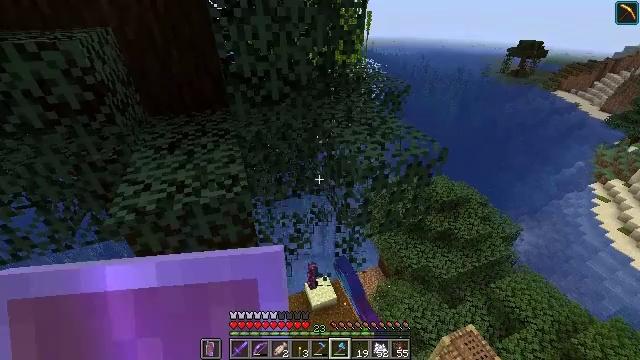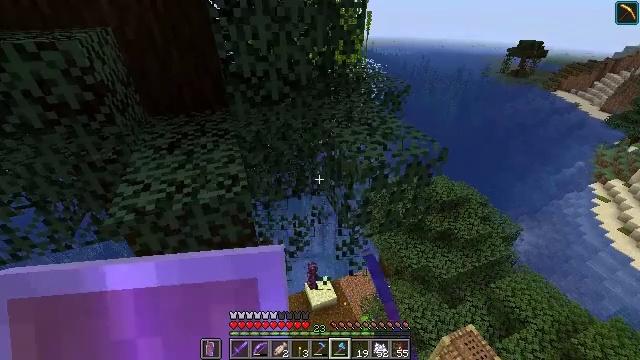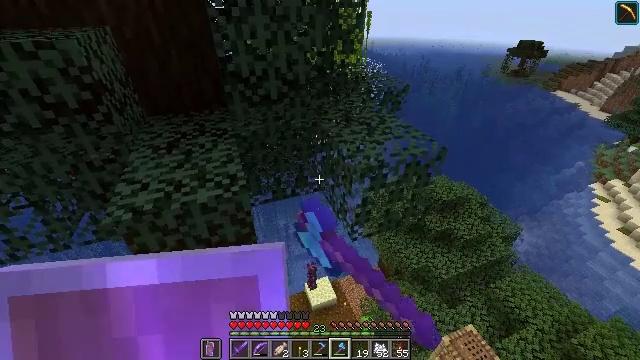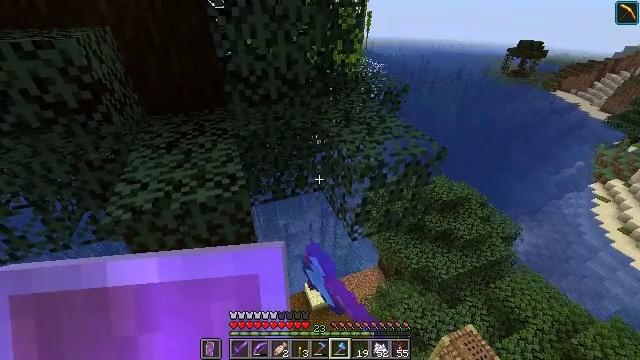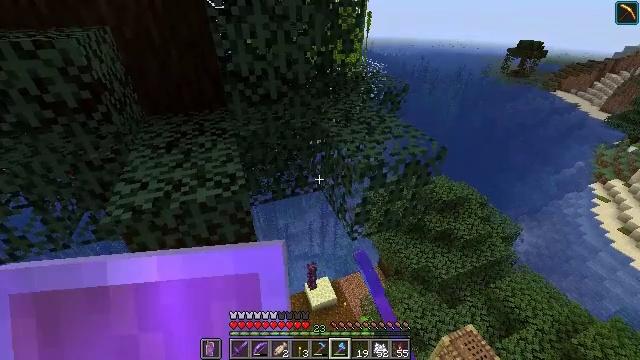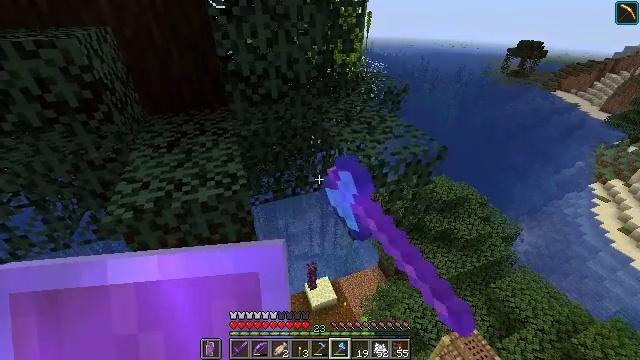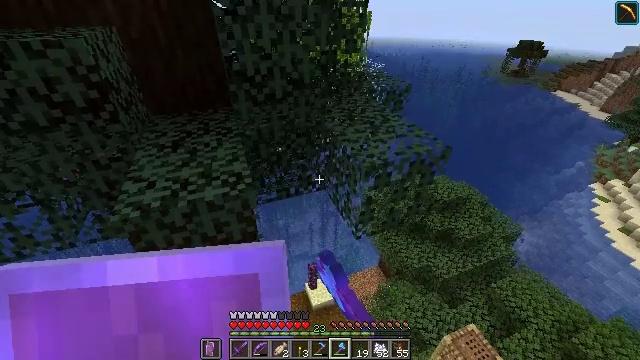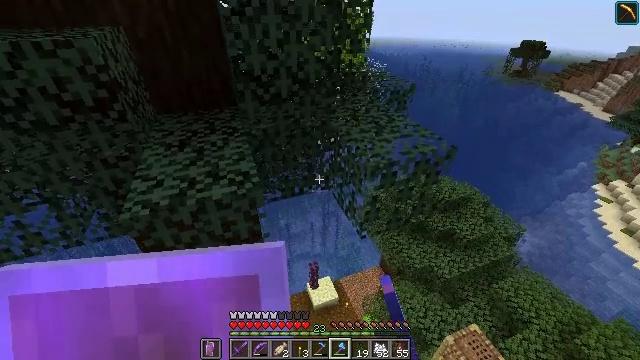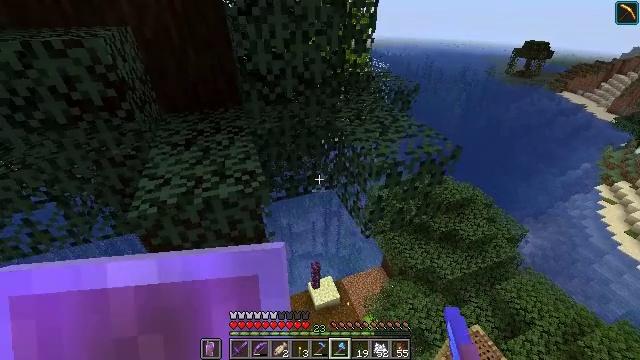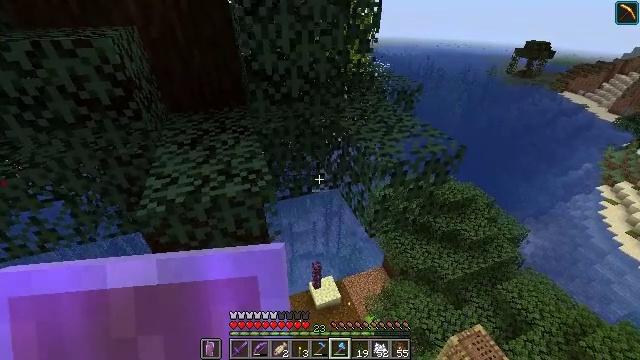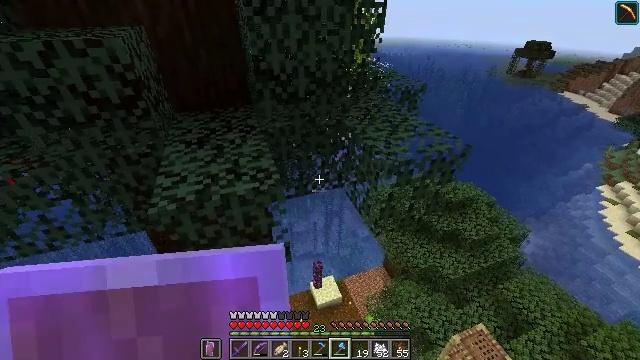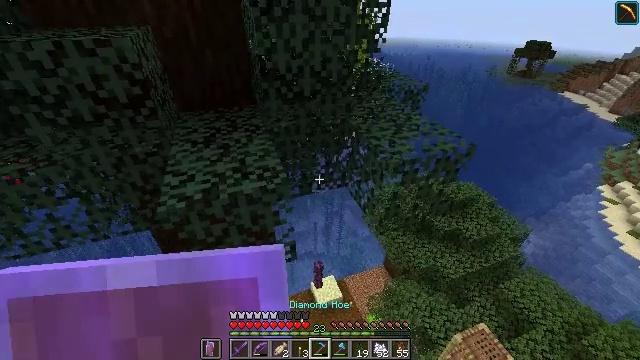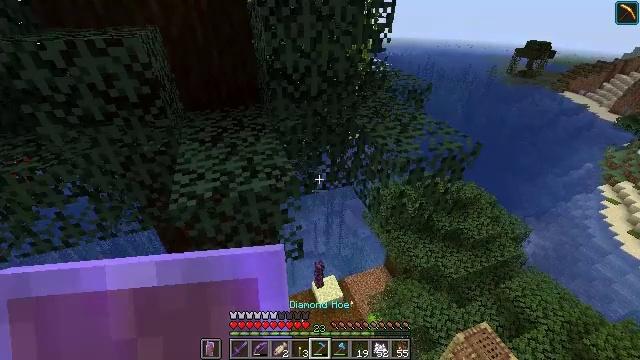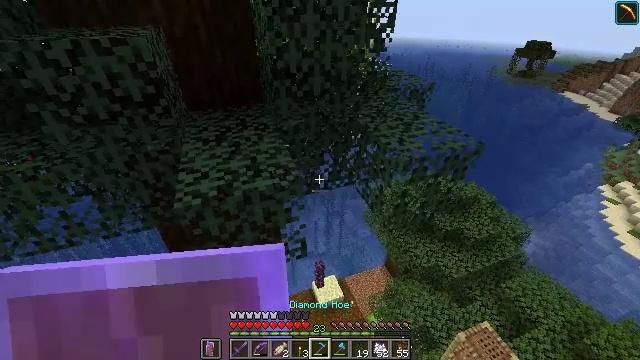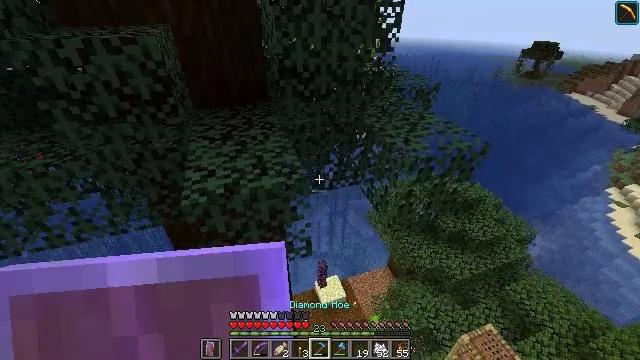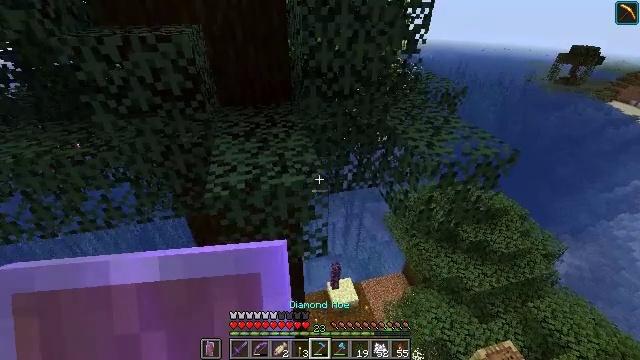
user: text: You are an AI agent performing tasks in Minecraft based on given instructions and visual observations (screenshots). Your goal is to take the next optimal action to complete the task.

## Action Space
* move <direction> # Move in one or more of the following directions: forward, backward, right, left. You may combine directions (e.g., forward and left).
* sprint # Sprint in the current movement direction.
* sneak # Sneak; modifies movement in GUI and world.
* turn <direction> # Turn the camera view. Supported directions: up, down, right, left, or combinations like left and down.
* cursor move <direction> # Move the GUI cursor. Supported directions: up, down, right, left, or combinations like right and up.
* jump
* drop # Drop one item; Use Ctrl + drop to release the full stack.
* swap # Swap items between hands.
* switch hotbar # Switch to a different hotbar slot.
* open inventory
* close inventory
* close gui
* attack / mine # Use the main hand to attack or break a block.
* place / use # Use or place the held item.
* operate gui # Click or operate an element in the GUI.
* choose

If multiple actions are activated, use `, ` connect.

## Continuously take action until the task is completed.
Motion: motion action
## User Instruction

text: Break the spruce leaves to clear the area.
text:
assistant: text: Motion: sneak, attack / mine
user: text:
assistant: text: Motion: sneak, attack / mine
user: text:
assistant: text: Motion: sneak, attack / mine
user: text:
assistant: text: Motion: sneak, attack / mine
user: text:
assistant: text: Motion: move left, sneak, attack / mine
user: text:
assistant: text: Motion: move left, sneak, attack / mine
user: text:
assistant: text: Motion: move left, sneak
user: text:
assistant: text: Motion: move left, sneak
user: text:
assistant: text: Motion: move left, sneak
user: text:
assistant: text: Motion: move left, sneak
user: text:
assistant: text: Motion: move left, sneak
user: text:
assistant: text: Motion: move left, sneak
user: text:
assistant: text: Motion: sneak
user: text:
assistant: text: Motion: sneak
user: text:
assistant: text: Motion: sneak, turn left
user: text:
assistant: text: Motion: sneak, turn left, attack / mine
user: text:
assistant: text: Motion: sneak, turn left, attack / mine
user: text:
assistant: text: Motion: move forward, sneak, attack / mine
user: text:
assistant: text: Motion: move forward, sneak, attack / mine
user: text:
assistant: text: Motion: move forward, sneak, attack / mine
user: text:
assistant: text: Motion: move forward, sneak, attack / mine
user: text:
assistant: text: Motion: move forward, sneak, turn right, attack / mine
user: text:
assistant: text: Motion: move forward, sneak, turn right, attack / mine
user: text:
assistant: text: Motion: move forward, sneak, turn right, attack / mine
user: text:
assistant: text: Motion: move forward, sneak, turn right, attack / mine
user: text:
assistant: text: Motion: move forward, sneak, turn right and up, attack / mine
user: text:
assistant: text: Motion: move forward, sneak, turn right, attack / mine
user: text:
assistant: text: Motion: move forward, sneak, attack / mine
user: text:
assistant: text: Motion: move forward, sneak, attack / mine
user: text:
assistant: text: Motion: sneak, turn left and up, attack / mine